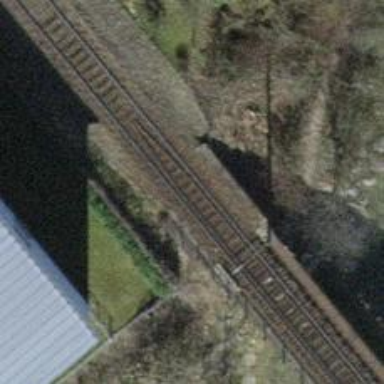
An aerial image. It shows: Single-track railway bridge with contact lines for electrification.